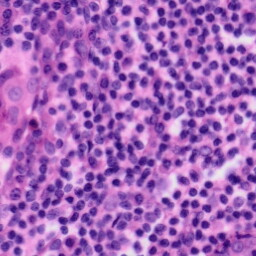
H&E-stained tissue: Tonsil